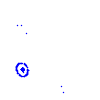
Particle: kaon